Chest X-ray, PA view. Patient: 51 years old, sex F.
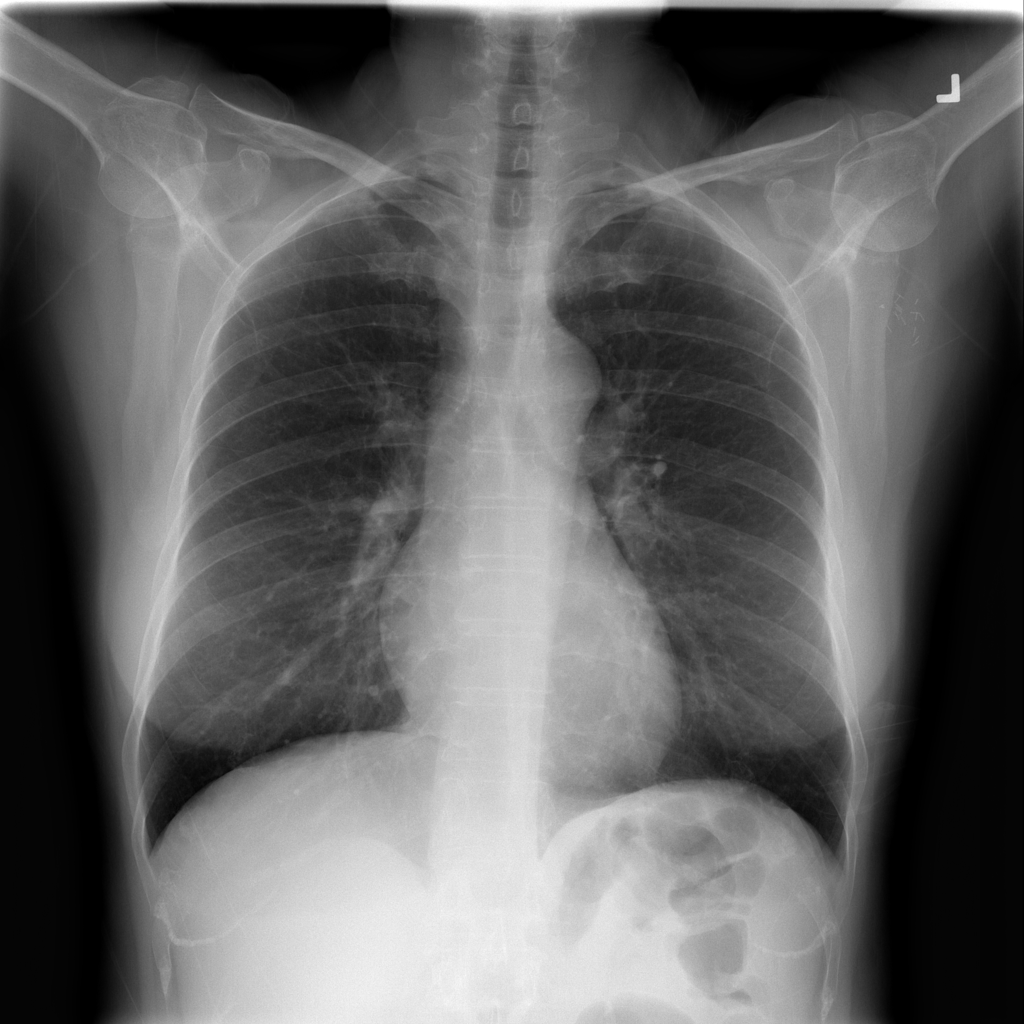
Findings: No Finding